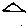
Label: triangle